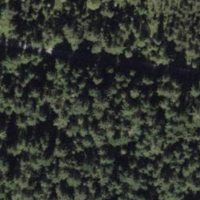
EUNIS habitat code: 43
Species observed at this site:
Rubus saxatilis